Interaction volume radius: 10 \u00c5
Interaction volume height: 30 \u00c5
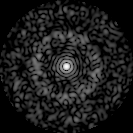
Disorder parameter: 0.8561